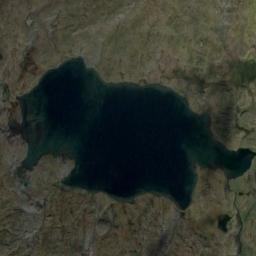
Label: lake